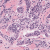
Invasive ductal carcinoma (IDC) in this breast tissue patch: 1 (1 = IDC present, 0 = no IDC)